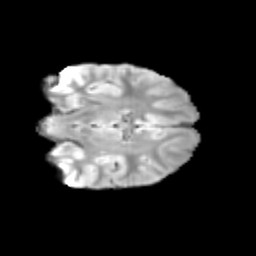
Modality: T2w
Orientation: coronal
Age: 11
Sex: male
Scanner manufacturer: siemens
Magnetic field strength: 3 T
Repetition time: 3.8 s
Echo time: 0.07 s